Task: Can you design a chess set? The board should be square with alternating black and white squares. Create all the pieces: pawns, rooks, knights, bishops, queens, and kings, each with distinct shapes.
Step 453:
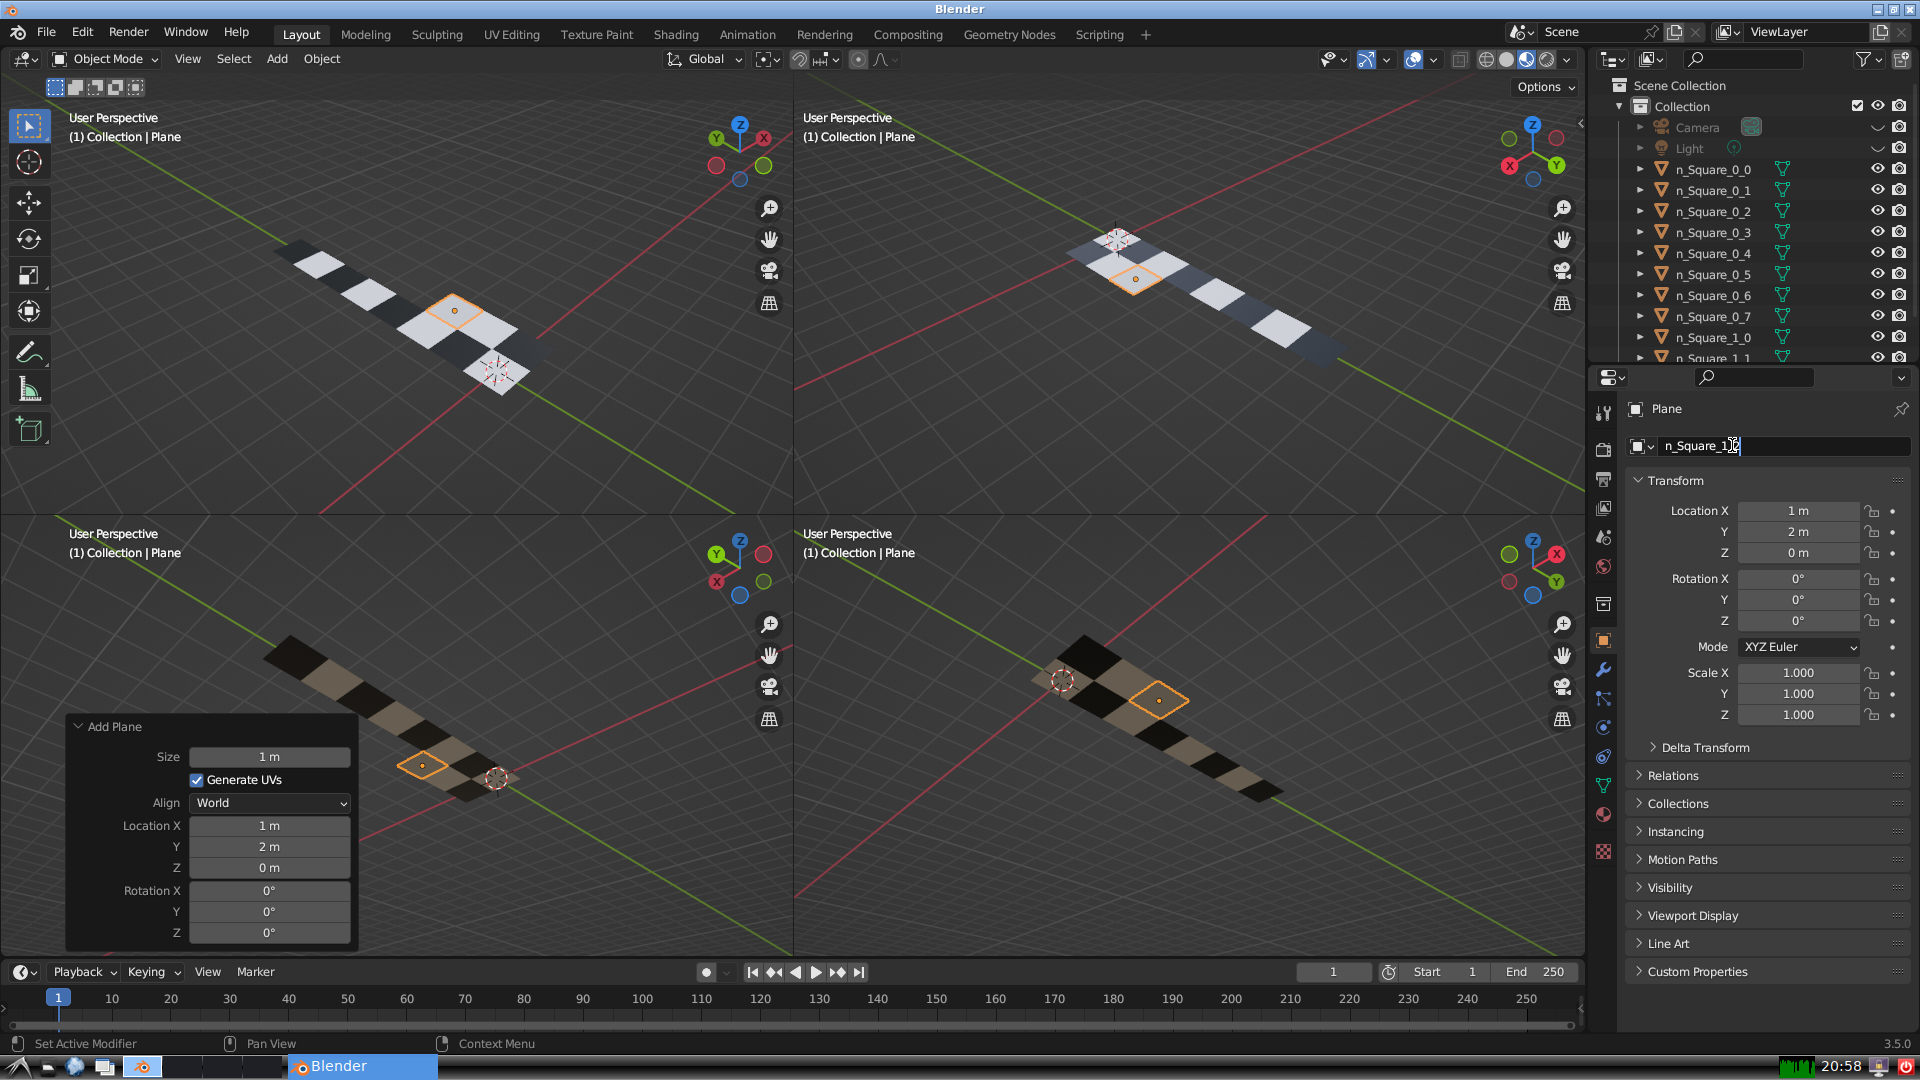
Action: {"key_press": ['Return']}